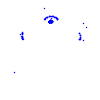
Particle: electron